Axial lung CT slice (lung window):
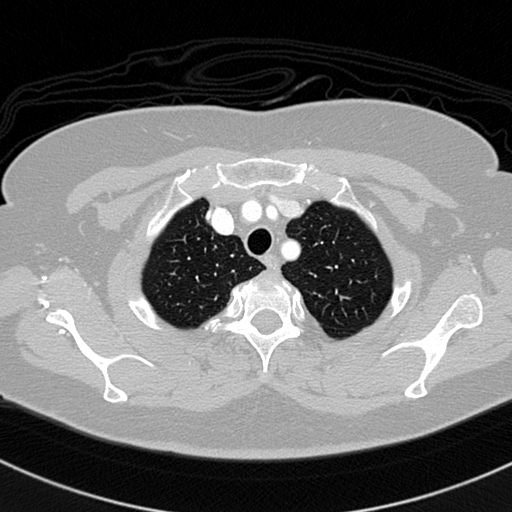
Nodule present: no